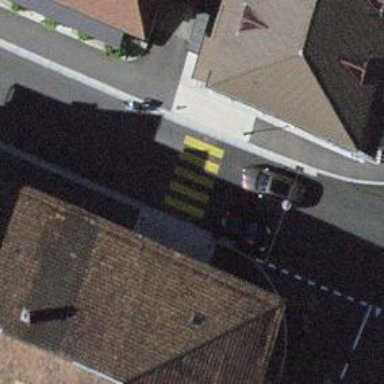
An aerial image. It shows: Zebra crossing with clear markings.